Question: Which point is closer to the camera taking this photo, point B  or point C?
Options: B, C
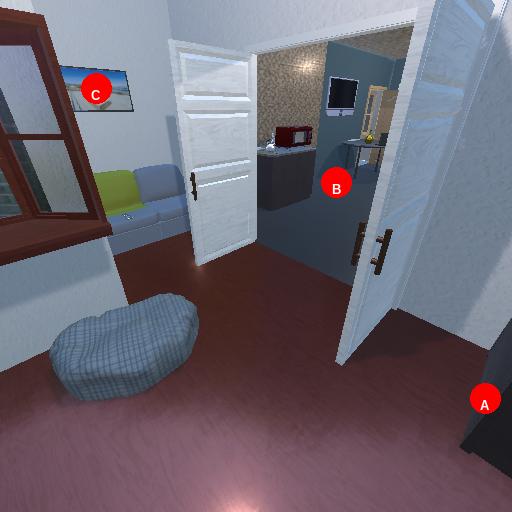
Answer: B